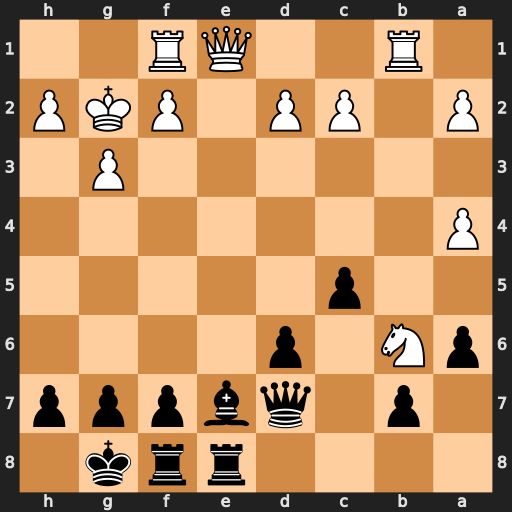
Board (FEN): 4rrk1/1p1qbppp/pN1p4/2p5/P7/6P1/P1PP1PKP/1R2QR2
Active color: b
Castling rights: -
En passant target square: -
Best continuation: Qc6+ Kg1 Bd8